【题型】填空题　【知识点】立体几何　【难度】easy
一个圆台上、下底面的半径分别为3cm 和8cm，若两底面圆心的连线长为12cm，则这个圆台的母线长为\underline{\quad\quad} cm，该圆台的轴截面的面积为\underline{\quad\quad} $\mathrm{cm}^2$.
【解答】
\textbf{【答案】} 13 \quad 132

\vspace{0.5em}
\textbf{【分析】} 根据圆台的几何性质和勾股定理，求出母线长和轴截面面积.

\vspace{0.5em}
\textbf{【详解】}

如图所示，作圆台轴截面 \(ABCD\)，上下底面圆心为 \(O, O_1\)，

根据题意，可知 \(AO=3, BO_1=8, OO_1=12\)，

根据勾股定理，可知 \(AB = \sqrt{12^2 + (8-3)^2} = 13\)，所以母线长为 13；

轴截面为等腰梯形，则面积为 \(\dfrac{6+16}{2} \times 12 = 132\)，所以轴截面面积为 132；

故答案为：13；132.
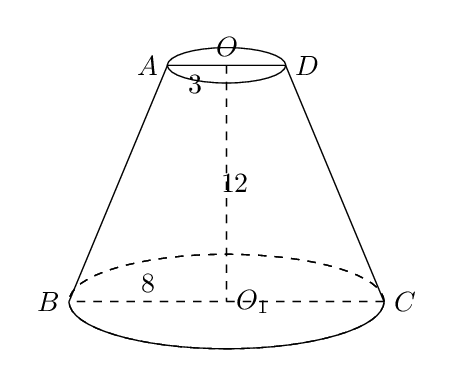